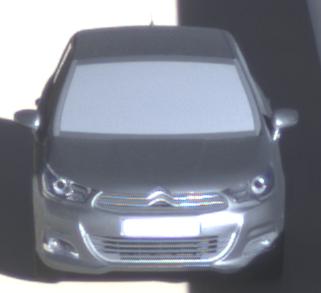
Make: Citroen
Model: C4 VTi 95
Detailed model: C4 (II)
Model produced from: 2012/08
Model produced until: 2013/06
Doors: 5
Color: gray
Road condition: dry road
Daytime: morning or afternoon
Contrast: high contrast